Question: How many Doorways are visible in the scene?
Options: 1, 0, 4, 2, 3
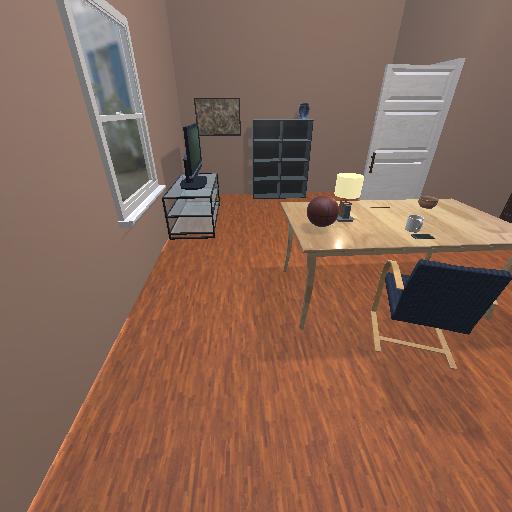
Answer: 1